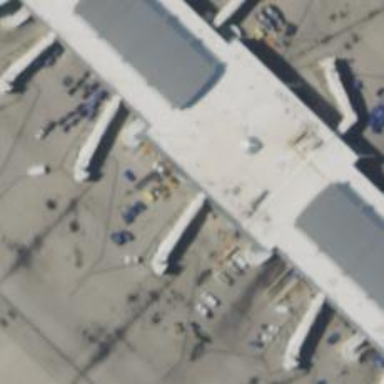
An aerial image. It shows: Airport gate.